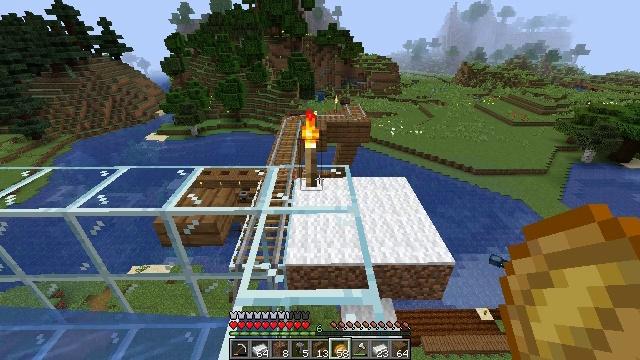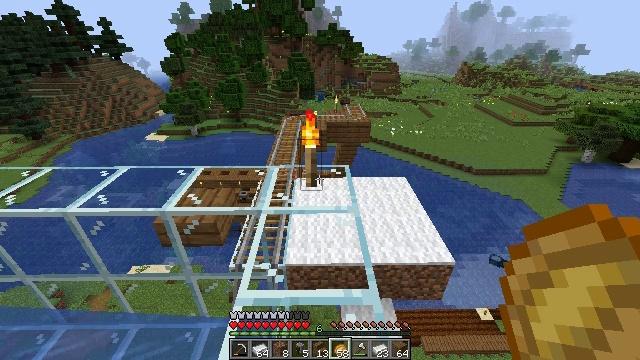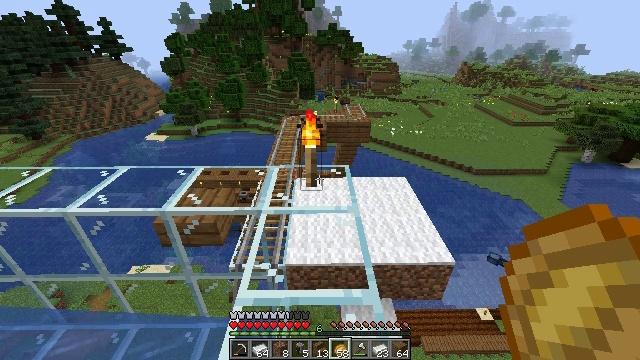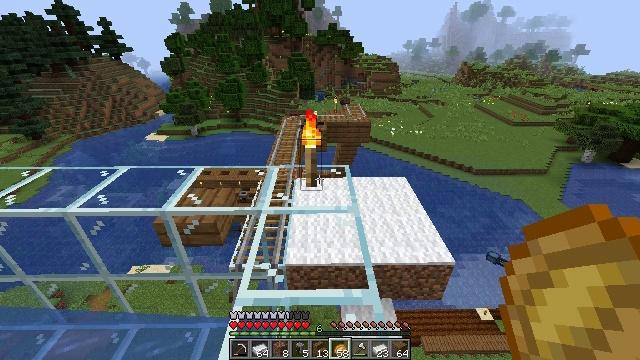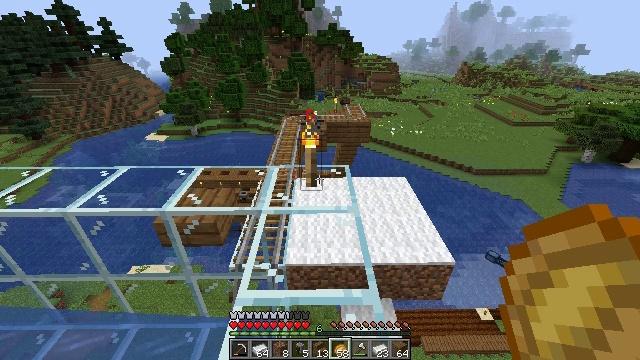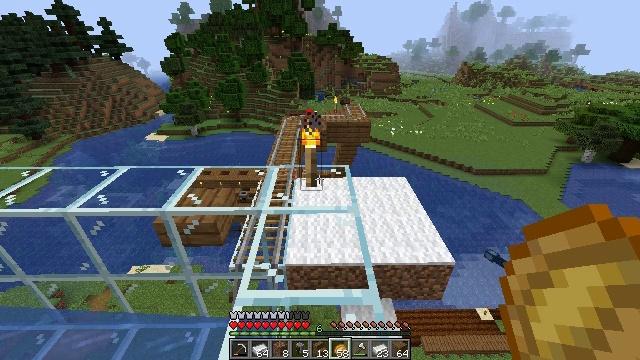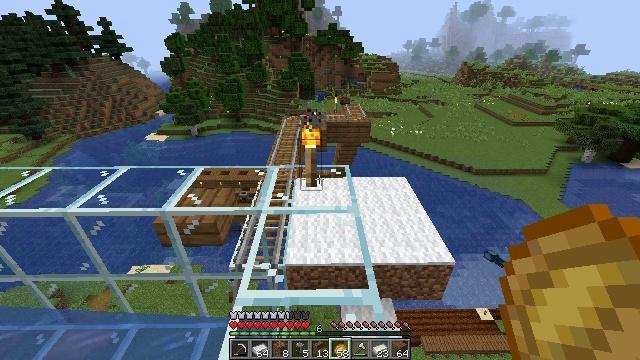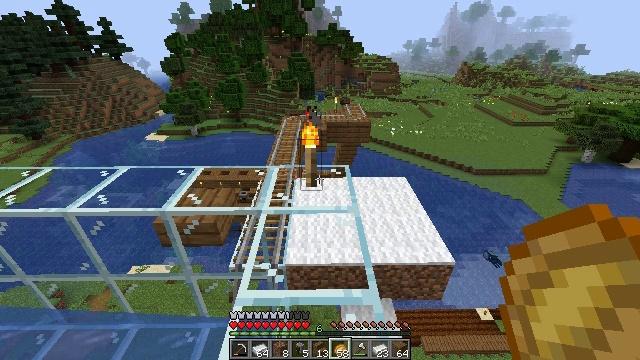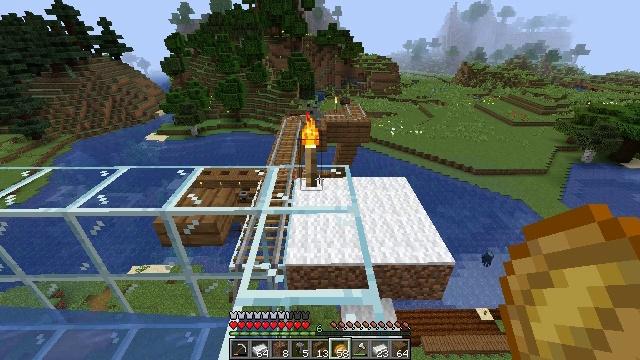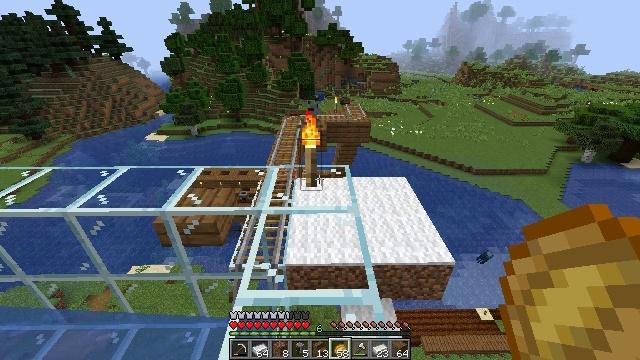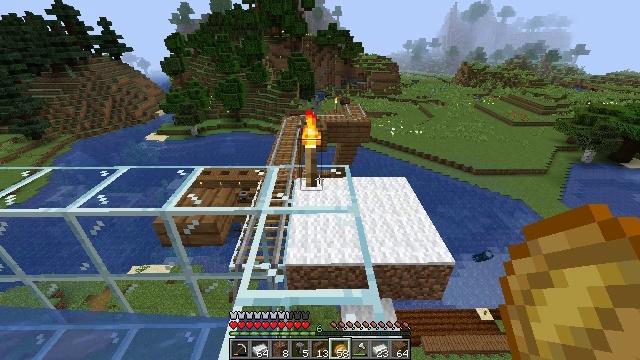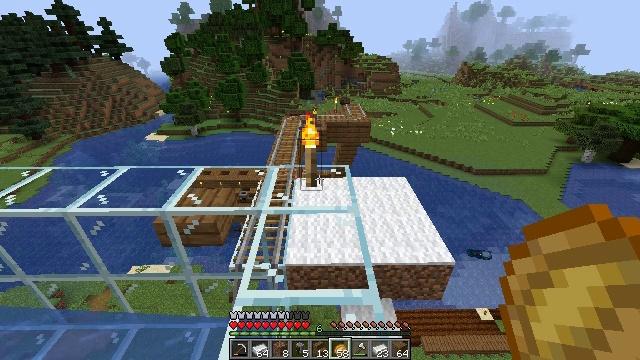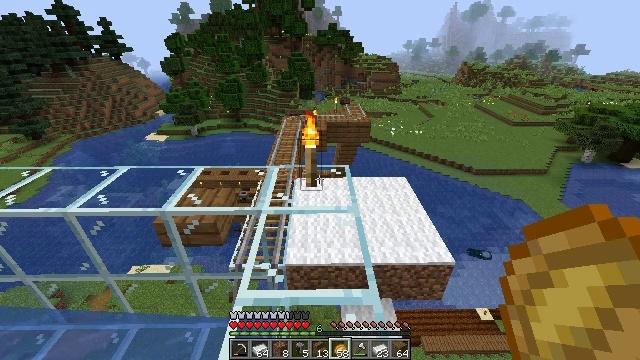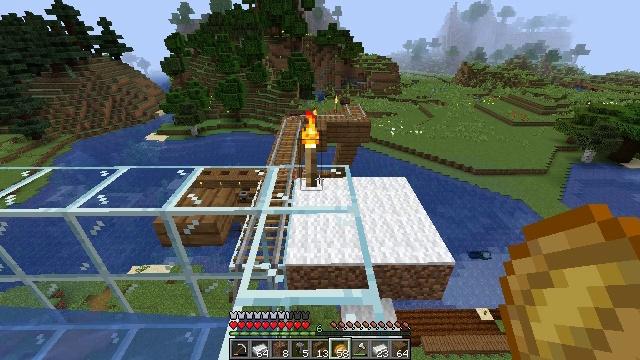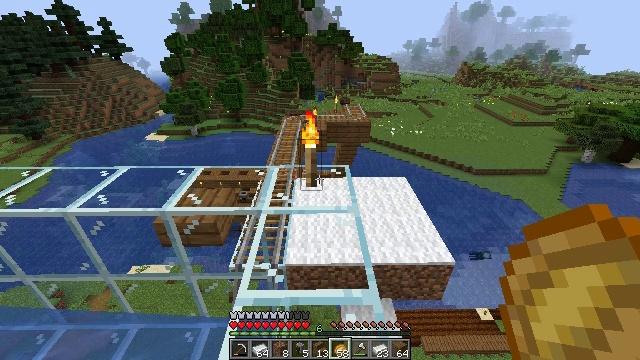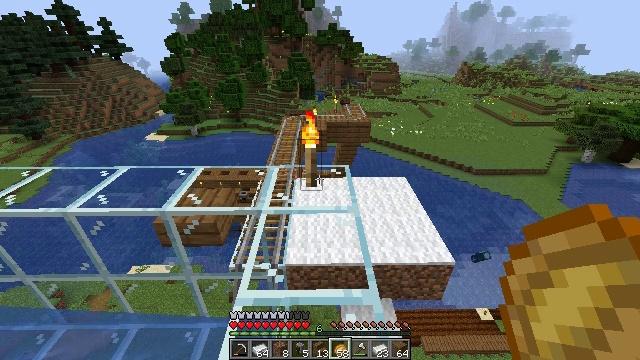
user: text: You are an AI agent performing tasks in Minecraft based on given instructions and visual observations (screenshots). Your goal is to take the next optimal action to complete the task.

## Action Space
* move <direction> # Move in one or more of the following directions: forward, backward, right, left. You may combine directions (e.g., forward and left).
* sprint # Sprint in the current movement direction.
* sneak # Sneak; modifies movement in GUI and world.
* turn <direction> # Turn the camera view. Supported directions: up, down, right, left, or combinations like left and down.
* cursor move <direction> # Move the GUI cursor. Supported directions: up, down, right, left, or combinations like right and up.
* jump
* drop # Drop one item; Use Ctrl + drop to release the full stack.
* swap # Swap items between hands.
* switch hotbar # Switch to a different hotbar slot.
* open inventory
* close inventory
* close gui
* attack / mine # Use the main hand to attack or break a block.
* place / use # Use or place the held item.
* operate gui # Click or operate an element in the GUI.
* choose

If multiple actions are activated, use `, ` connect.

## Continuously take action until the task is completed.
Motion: motion action
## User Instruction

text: Retrieve the smithing table you placed.
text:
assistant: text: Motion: no_op
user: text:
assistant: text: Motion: no_op
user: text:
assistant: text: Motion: no_op
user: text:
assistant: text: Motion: no_op
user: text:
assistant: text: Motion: no_op
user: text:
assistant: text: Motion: no_op
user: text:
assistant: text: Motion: no_op
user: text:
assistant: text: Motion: no_op
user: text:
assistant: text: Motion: no_op
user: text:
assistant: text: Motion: no_op
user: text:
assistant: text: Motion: no_op
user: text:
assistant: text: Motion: no_op
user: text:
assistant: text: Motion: no_op
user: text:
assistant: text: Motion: no_op
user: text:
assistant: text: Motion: no_op
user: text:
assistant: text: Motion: no_op
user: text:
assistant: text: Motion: no_op
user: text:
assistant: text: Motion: no_op
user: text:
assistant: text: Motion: no_op
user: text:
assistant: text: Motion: no_op
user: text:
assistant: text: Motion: no_op
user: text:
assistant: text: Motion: no_op
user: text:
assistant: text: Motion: no_op
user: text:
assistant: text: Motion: no_op
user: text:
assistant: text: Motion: no_op
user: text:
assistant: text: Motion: no_op
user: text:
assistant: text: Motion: no_op
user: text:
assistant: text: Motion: no_op
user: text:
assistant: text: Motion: no_op
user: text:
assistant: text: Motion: no_op